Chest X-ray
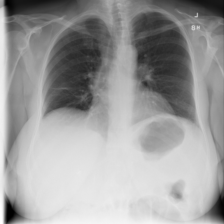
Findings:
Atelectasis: positive
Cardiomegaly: negative
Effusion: negative
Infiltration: negative
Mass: negative
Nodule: negative
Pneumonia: negative
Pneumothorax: negative
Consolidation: negative
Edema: negative
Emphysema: negative
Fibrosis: negative
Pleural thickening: negative
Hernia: negative